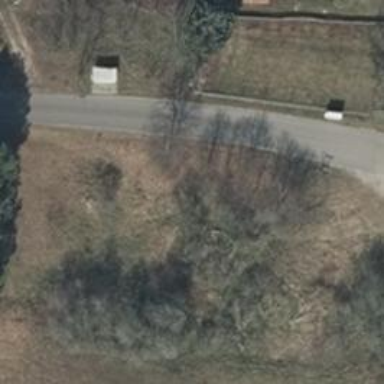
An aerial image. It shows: Emergency access point on the road.